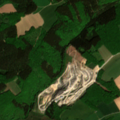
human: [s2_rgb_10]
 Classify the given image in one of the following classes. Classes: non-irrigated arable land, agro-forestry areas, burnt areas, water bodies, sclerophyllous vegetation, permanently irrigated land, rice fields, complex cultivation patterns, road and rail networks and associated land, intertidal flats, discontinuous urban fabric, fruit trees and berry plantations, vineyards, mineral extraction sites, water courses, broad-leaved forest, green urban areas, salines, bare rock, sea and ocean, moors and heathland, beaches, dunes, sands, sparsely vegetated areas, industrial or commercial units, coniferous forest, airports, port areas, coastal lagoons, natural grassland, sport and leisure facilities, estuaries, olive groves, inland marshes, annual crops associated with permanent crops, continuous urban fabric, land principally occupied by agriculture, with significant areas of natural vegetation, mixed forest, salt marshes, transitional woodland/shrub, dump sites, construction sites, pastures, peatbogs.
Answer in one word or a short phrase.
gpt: non-irrigated arable land, complex cultivation patterns, mixed forest, transitional woodland/shrub